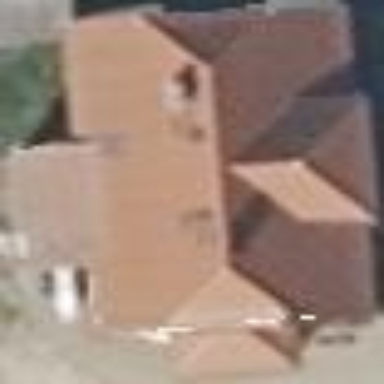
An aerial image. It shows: Beige house with flat red roof. The house has various parts.